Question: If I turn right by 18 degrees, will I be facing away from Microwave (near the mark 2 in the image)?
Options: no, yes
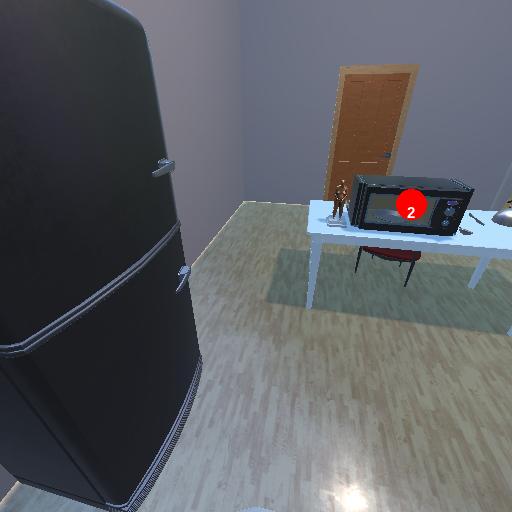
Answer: no